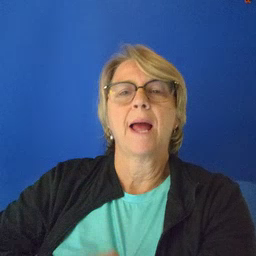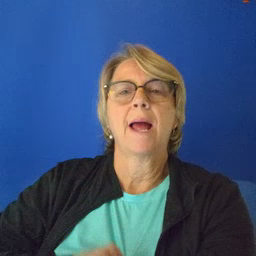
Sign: jacket